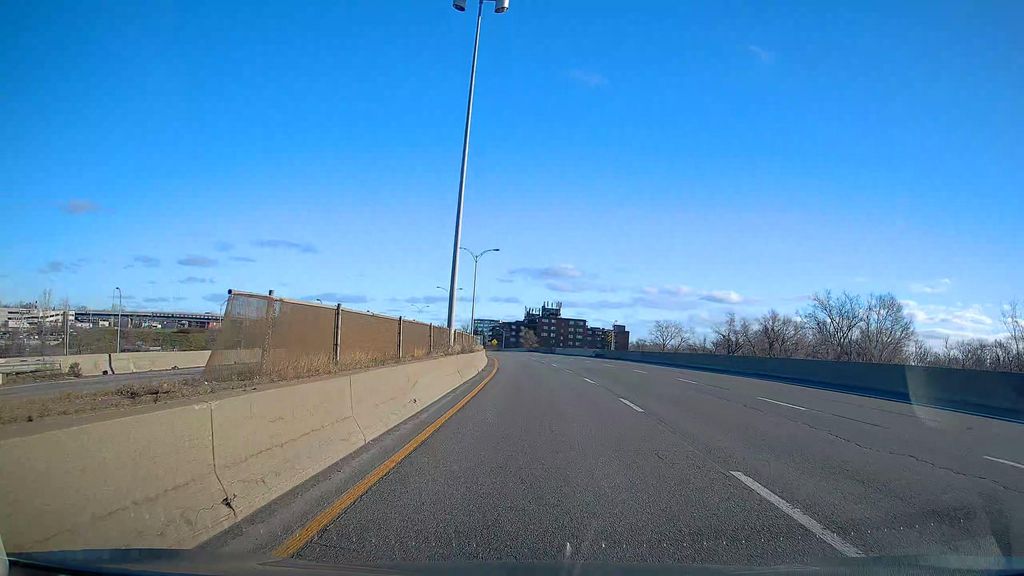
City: montreal